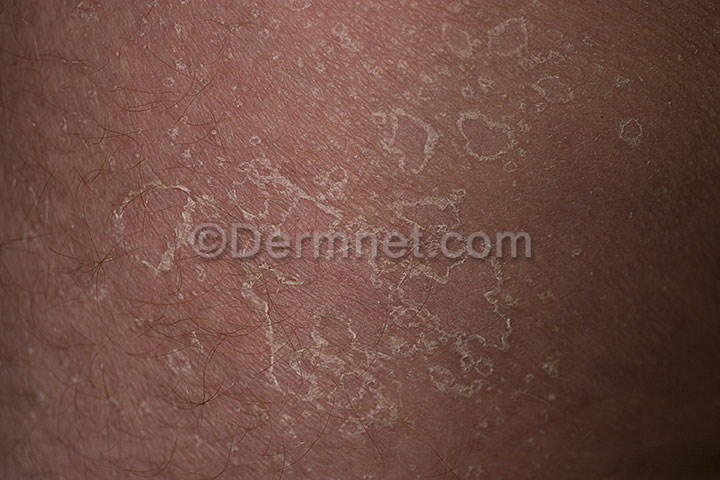
Disease: Eczema Photos